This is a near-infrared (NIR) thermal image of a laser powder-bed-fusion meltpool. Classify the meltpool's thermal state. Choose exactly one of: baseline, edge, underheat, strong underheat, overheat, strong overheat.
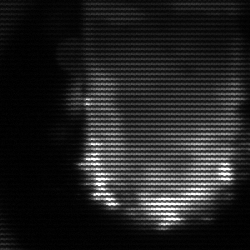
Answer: baseline